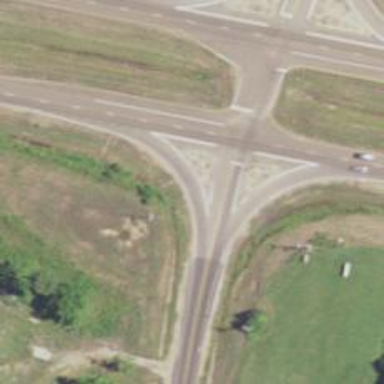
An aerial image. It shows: Trunk link highway.